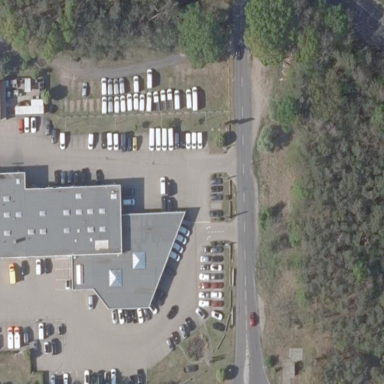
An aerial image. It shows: Building housing car shop.